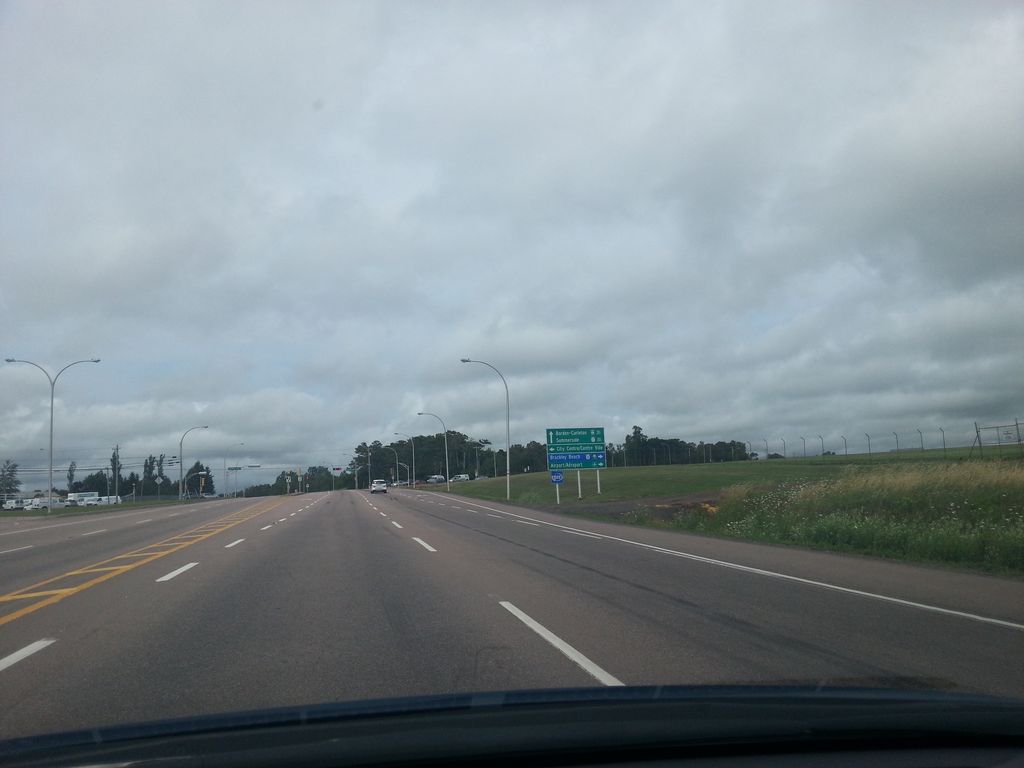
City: charlottetown